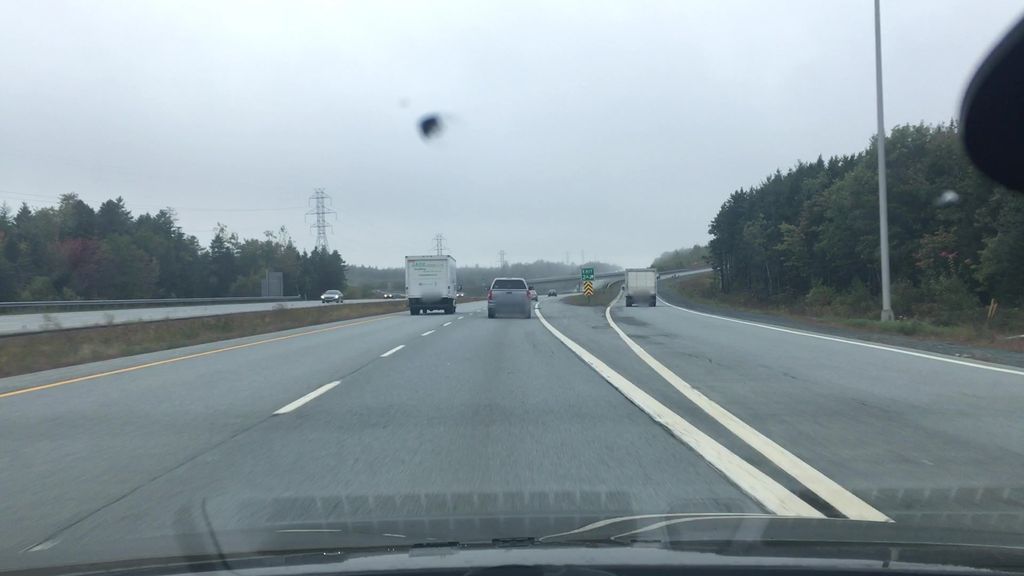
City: halifax